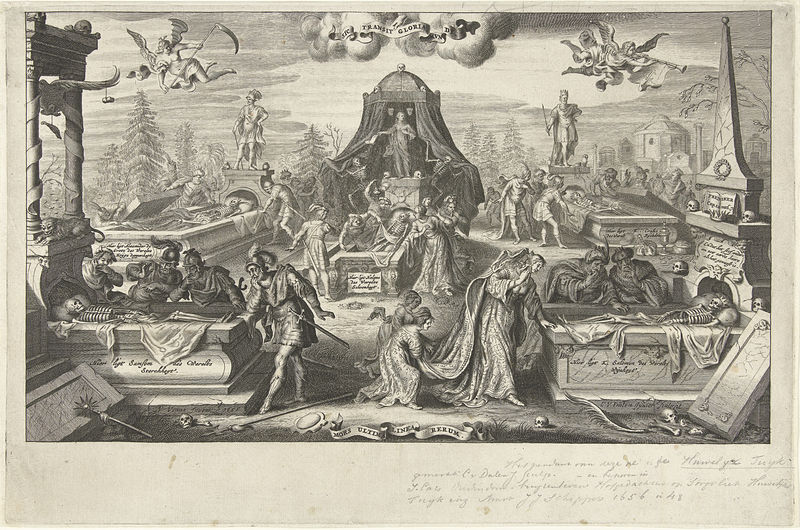
Titel: Mannen en vrouwen kijken in de geopende graftombes van historische personen
Künstler: Cornelis van (I) Dalen
Standort: Amsterdam
Institution: Rijksmuseum
Schlagwörter: himmel, männer, säulen, gericht, tod, adel, krone, renaissance, engel, graphik, banner, krieg, könig, leichen, tote, friedhof, ritter, rüstung, skelett, christus, grab, gräber, kupferstich, auferstehung, folge, totenköpfe, nekropole